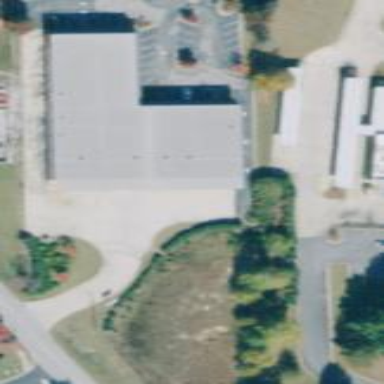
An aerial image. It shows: Retail building.